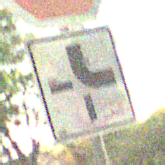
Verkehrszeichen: VerlaufVorfahrtsstrasse4
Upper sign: Stop
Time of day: Night
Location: Outdoor (Nature)
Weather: Clear
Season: NotSpecified
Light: Natural